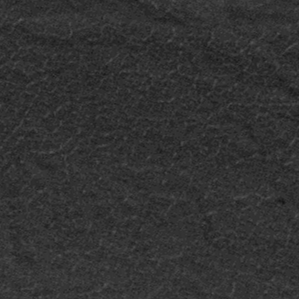
Label: frost